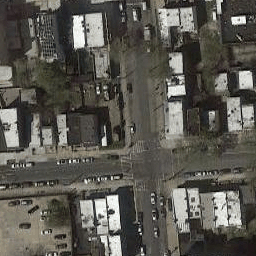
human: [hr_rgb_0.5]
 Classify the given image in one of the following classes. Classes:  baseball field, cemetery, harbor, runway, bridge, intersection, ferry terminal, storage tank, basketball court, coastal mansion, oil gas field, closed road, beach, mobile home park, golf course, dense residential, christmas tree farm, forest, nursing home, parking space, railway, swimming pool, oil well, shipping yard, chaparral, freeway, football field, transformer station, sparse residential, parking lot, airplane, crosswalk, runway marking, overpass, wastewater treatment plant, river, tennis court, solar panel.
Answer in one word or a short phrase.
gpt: intersection